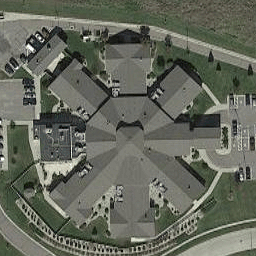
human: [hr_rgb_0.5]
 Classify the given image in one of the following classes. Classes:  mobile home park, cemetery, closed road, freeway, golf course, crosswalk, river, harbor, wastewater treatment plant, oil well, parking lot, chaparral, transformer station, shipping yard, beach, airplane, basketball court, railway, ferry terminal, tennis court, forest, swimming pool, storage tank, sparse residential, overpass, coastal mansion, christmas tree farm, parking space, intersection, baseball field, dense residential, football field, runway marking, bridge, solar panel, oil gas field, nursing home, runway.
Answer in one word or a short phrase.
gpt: nursing home